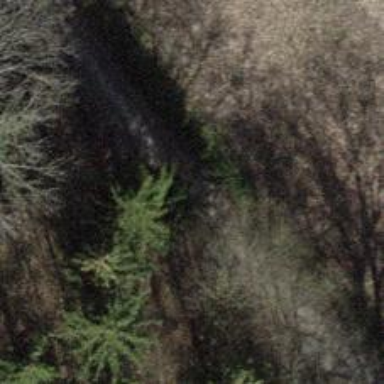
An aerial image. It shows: Dirt track road with grade 3 tracktype.